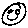
Label: smiley face